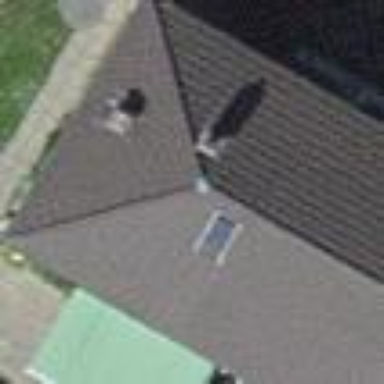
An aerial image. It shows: Residential building with gabled roof covered in roof tiles.